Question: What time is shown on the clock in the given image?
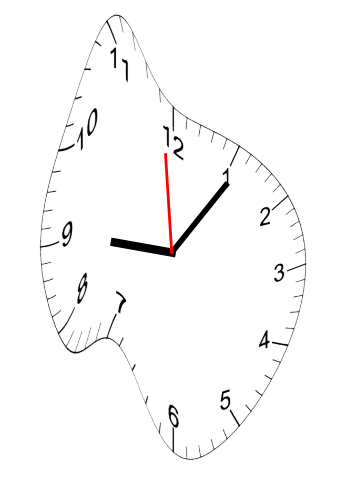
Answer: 09:05:59